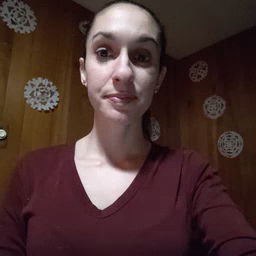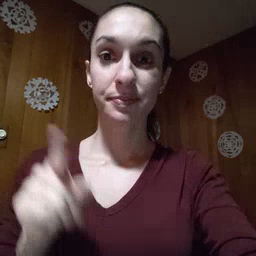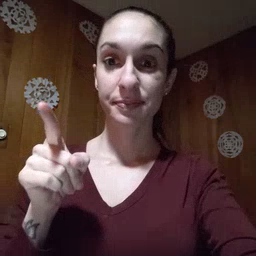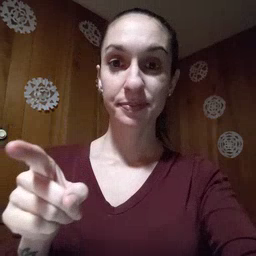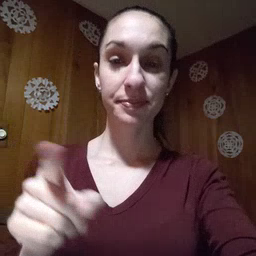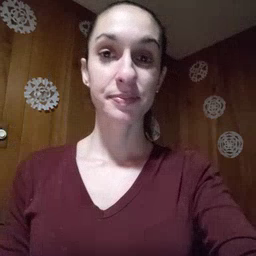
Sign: hesheit